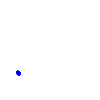
Particle: electron